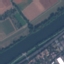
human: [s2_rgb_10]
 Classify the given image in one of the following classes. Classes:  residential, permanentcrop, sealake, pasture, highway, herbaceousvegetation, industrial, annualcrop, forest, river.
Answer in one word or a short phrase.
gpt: River